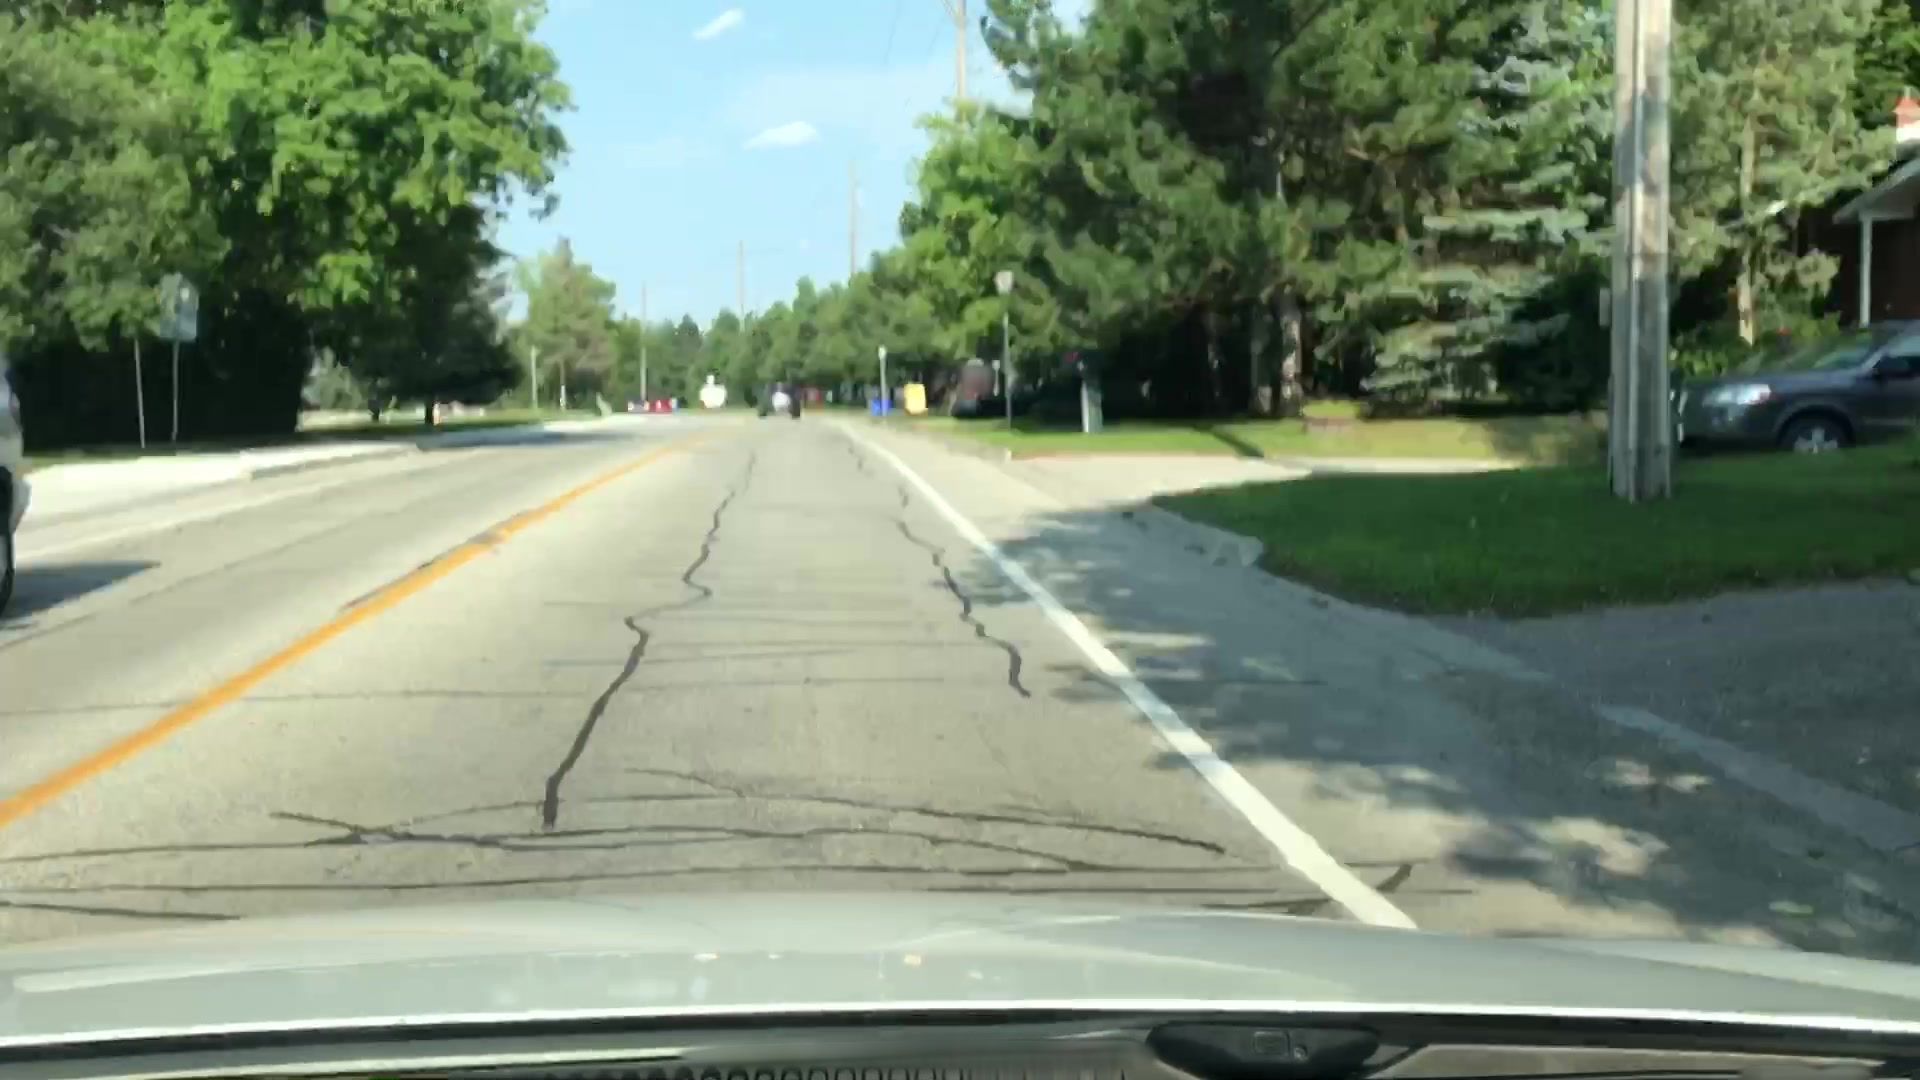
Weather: clear
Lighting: day
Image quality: slightly poor
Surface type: driving surface
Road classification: residential
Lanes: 2
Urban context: urban centre
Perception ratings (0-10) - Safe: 5.93, Lively: 6.61, Beautiful: 5.03, Boring: 2.65, Depressing: 5.71, Wealthy: 3.53